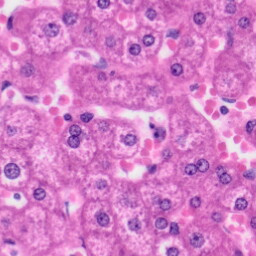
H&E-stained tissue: Liver